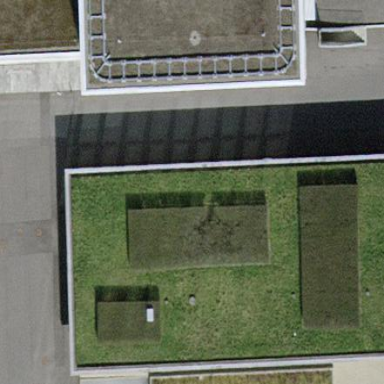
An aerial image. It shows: View of roof of building.